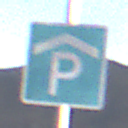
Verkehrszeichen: Parkhaus
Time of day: SunriseSunset
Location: Outdoor (Nature)
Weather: PartlyCloudy
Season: NotSpecified
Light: Natural